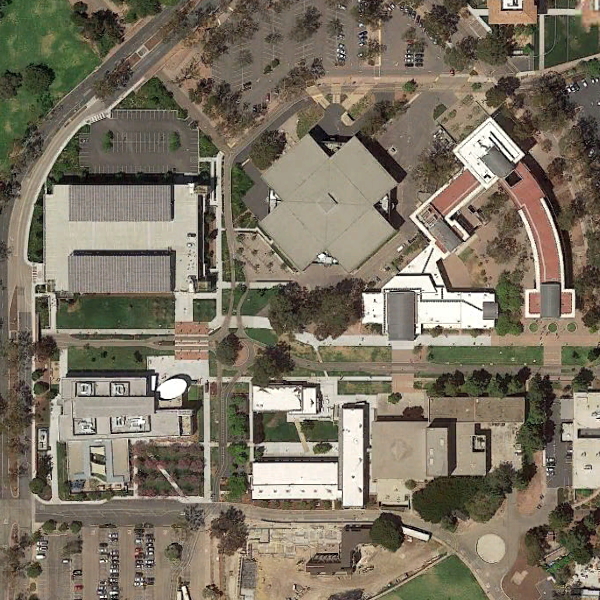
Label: School